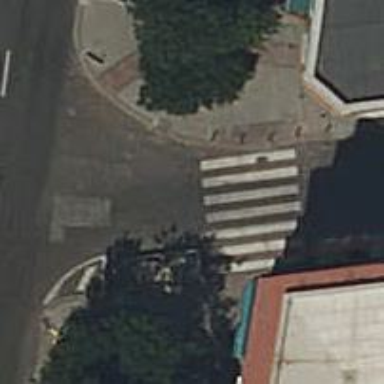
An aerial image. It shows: Uncontrolled road crossing.